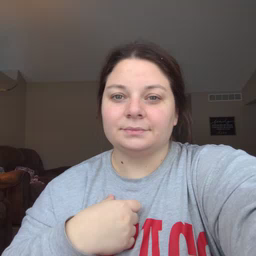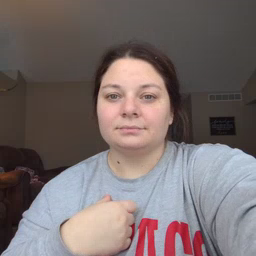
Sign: many